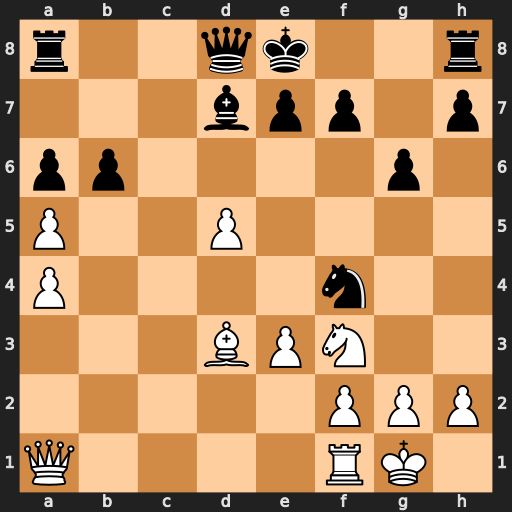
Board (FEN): r2qk2r/3bpp1p/pp4p1/P2P4/P4n2/3BPN2/5PPP/Q4RK1
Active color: w
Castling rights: kq
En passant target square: -
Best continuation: Qxh8#